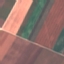
Land use / land cover: AnnualCrop